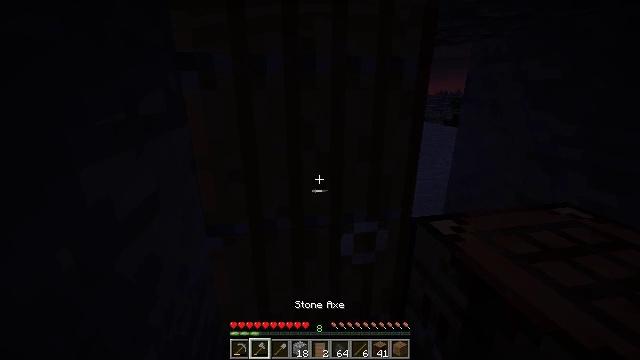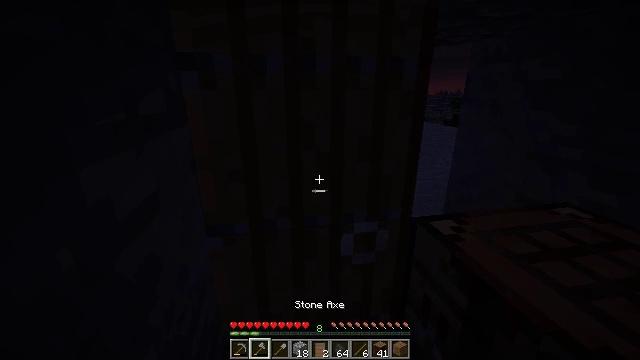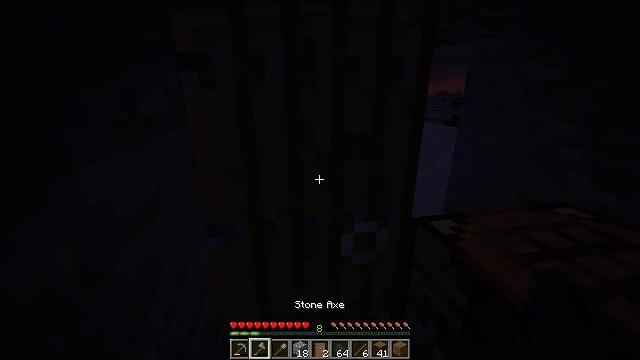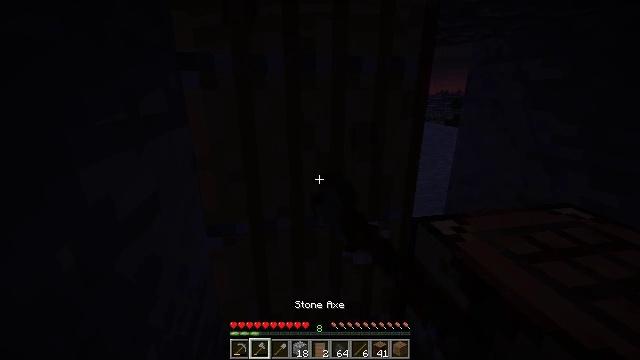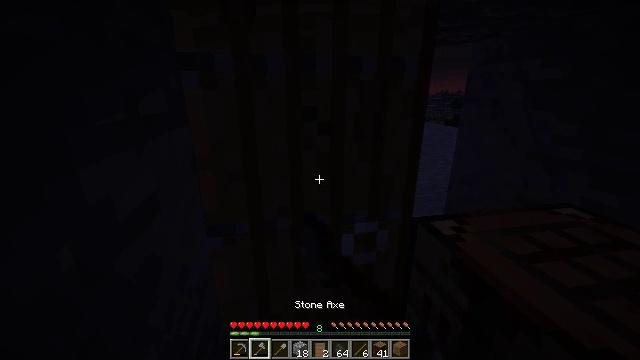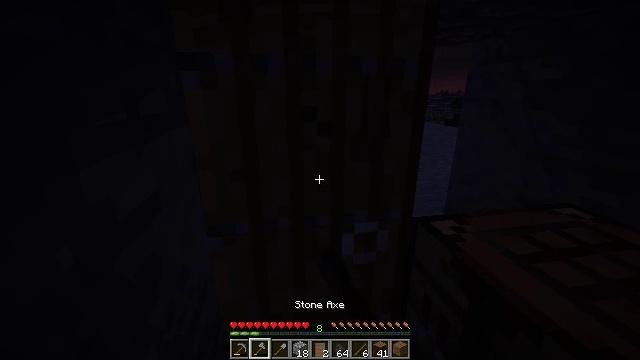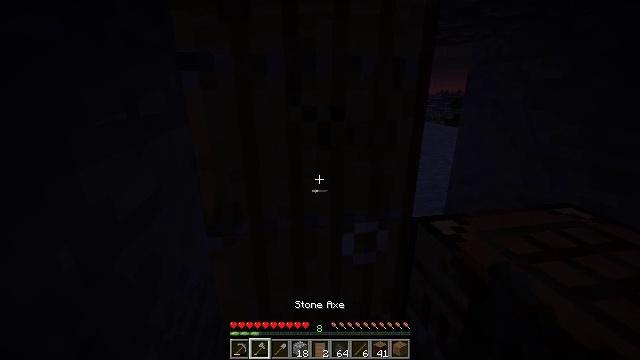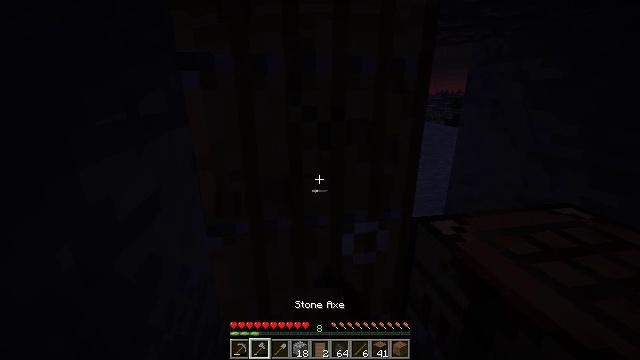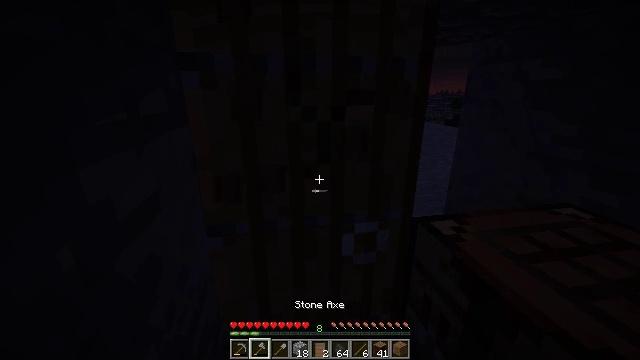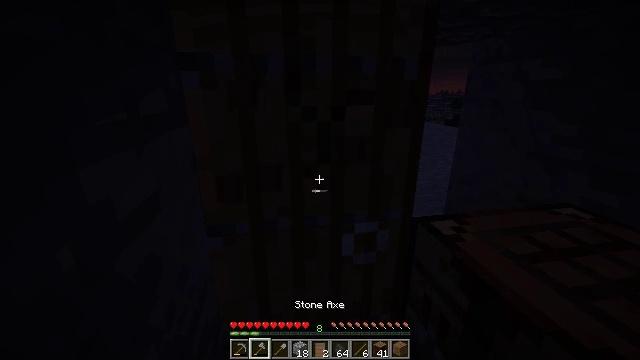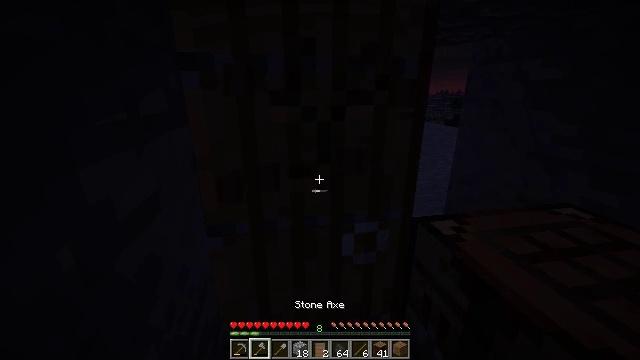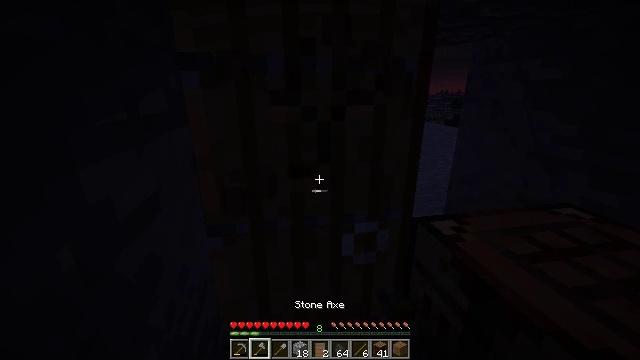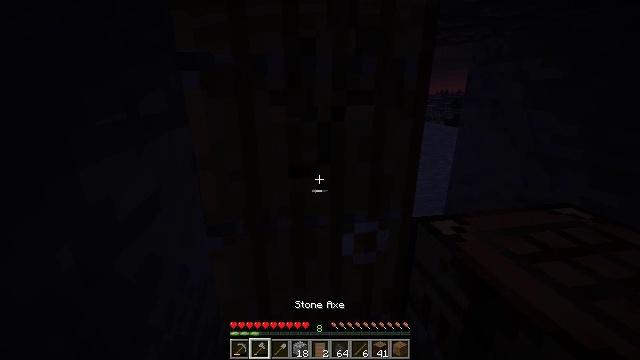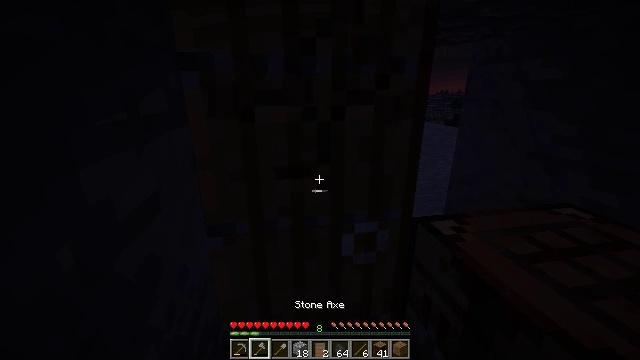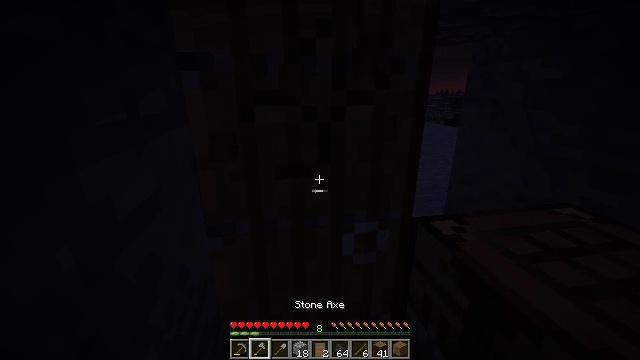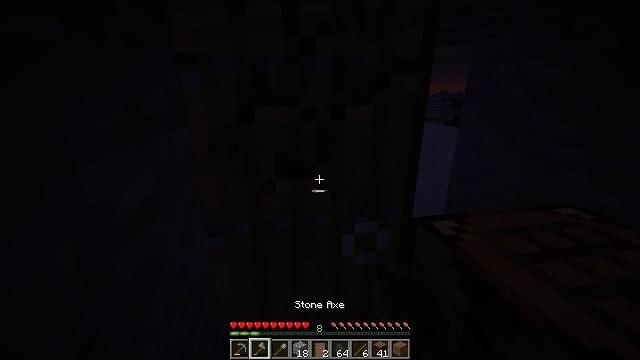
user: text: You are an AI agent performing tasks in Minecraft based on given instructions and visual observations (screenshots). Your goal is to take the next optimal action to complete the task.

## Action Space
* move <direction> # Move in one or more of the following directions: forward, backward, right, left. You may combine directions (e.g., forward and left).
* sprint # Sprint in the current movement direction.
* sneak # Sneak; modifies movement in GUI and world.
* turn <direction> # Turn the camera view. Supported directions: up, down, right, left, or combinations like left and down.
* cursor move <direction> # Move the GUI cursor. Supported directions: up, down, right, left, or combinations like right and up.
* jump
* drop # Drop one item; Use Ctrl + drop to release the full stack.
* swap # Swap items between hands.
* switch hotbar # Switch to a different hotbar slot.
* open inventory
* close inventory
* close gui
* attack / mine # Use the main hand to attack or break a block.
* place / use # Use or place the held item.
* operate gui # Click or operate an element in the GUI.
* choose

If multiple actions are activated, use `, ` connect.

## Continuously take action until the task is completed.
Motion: motion action
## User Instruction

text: Reclaim the spruce door from a structure.
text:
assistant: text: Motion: no_op
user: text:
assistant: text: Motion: attack / mine
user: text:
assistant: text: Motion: attack / mine
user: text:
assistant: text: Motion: attack / mine
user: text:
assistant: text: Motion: attack / mine
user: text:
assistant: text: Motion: attack / mine
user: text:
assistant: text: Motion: attack / mine
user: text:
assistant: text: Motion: attack / mine
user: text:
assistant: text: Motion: attack / mine
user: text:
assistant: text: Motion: attack / mine
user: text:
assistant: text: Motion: attack / mine
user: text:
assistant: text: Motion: attack / mine
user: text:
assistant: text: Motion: attack / mine
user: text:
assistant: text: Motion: attack / mine
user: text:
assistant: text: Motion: attack / mine
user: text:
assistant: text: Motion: attack / mine
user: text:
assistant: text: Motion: attack / mine
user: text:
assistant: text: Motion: attack / mine
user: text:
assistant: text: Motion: attack / mine
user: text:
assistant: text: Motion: attack / mine
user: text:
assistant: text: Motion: attack / mine
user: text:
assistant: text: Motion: attack / mine
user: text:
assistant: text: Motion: attack / mine
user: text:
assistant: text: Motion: attack / mine
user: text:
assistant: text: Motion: attack / mine
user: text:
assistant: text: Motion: attack / mine
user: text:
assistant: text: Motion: attack / mine
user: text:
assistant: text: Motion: attack / mine
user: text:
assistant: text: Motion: attack / mine